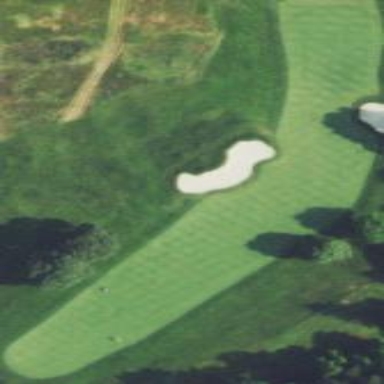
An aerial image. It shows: Golf fairway surrounded by grass.